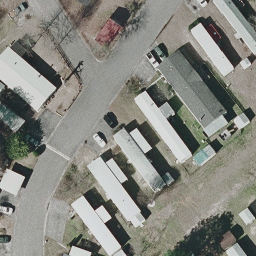
Label: residential